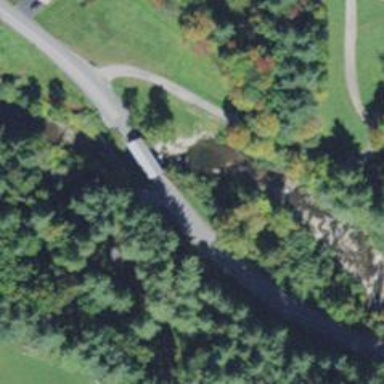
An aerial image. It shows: Covered bridge over tertiary road.